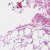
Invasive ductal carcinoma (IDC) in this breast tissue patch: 0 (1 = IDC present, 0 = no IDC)